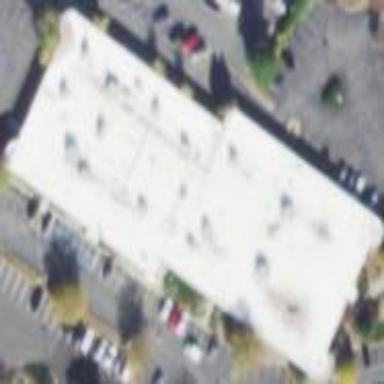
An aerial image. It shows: Commercial building.